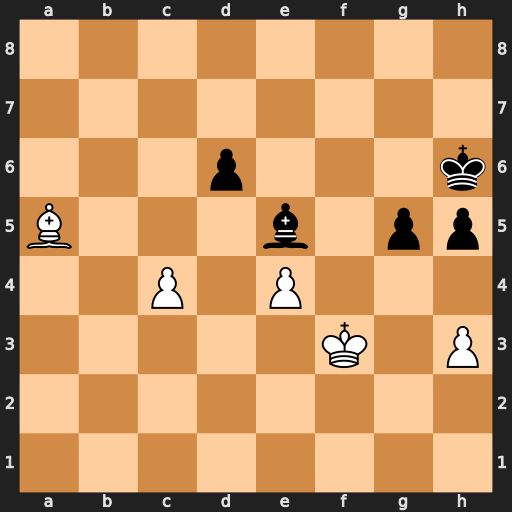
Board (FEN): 8/8/3p3k/B3b1pp/2P1P3/5K1P/8/8
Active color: w
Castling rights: -
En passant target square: -
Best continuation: Bc7 Bf4 h4